Field crop: tomato
Growth stage: 1
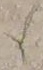
Species: cyperus